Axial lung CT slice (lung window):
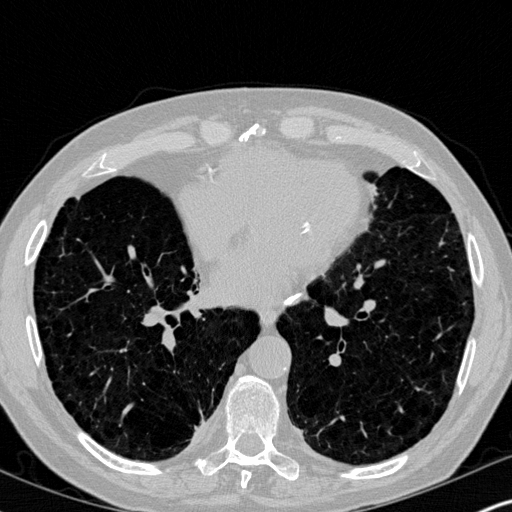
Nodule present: no